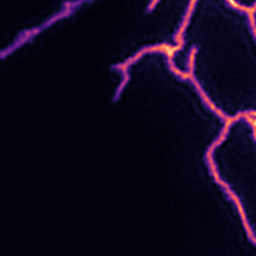
Label: Super-resolution ER image